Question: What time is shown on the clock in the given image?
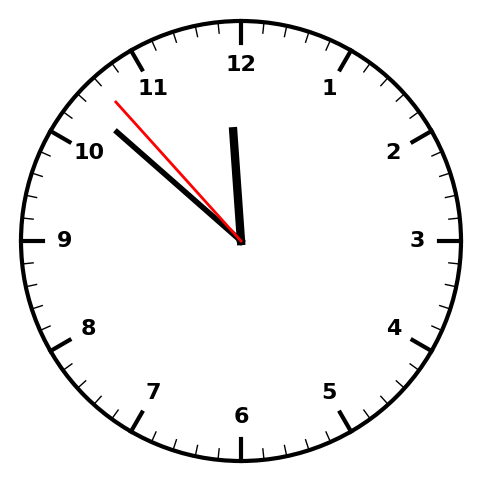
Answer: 11:51:53